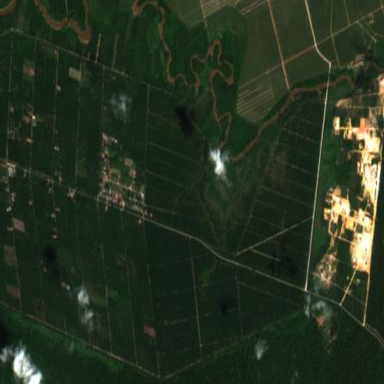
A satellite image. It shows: Farmland with oil palm crops.